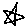
Label: star